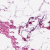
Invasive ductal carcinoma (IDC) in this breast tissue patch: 0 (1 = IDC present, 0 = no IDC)